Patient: sex F, age 86
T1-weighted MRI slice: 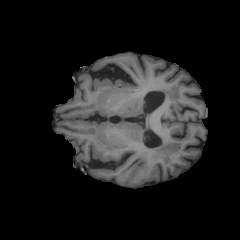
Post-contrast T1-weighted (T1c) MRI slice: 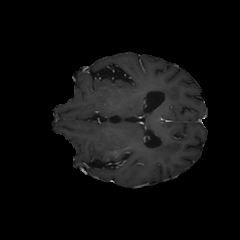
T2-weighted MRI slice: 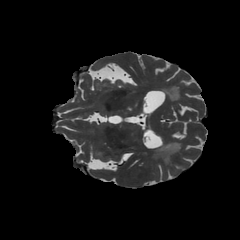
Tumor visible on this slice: yes
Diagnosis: Glioblastoma, IDH-wildtype
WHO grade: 4